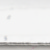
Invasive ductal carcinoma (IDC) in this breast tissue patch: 0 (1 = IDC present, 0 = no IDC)